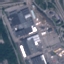
Label: Industrial